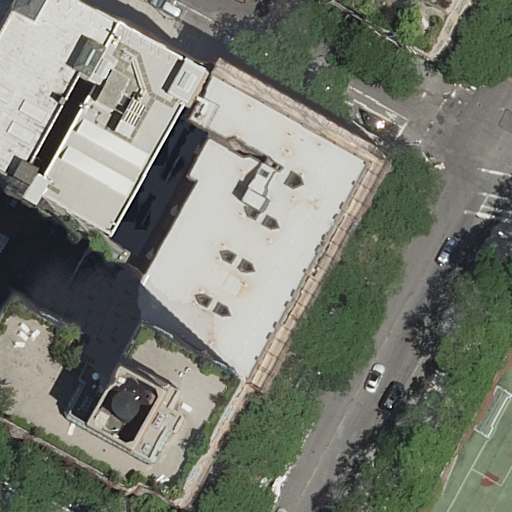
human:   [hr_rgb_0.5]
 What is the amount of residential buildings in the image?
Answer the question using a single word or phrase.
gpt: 6

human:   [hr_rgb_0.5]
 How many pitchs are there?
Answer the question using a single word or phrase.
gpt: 1

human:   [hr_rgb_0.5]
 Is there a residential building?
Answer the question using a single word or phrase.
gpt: yes

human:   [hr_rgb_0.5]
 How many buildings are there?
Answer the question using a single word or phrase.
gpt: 6

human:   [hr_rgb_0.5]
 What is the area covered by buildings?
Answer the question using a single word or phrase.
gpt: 5186m2

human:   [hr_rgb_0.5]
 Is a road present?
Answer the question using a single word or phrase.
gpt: yes

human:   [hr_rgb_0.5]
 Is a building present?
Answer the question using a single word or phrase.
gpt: yes

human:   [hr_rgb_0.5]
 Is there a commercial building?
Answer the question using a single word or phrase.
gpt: no

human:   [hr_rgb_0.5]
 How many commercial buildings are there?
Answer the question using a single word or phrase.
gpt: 0

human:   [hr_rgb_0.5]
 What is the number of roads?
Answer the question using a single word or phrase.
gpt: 11

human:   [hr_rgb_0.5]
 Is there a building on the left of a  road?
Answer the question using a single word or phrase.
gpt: yes

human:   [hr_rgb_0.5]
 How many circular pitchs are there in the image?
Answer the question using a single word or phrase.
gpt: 0

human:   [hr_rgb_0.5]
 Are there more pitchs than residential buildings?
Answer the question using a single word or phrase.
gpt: no

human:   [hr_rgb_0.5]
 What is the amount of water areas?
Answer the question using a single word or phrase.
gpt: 0

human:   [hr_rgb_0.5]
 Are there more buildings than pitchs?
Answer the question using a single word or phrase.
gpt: yes

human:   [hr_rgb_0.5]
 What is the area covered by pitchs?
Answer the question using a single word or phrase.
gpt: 5927m2

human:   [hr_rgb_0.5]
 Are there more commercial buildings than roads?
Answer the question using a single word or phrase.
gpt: no

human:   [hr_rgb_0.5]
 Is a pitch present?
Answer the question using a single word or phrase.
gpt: yes

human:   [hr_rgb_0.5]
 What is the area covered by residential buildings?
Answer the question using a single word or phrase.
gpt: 5186m2

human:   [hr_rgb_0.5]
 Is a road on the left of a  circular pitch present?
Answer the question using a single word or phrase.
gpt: no

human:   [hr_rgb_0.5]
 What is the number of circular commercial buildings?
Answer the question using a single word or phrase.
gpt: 0

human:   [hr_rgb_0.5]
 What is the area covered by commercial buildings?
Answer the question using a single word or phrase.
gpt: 0m2

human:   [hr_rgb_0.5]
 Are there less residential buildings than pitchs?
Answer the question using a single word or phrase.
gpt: no

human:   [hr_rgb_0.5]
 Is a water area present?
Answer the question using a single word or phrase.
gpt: no

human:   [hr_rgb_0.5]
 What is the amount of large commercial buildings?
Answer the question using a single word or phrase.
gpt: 0

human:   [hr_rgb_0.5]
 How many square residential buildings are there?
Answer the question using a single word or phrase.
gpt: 0

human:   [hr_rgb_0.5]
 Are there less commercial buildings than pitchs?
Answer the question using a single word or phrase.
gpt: yes

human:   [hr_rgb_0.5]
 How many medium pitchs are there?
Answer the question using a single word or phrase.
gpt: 0

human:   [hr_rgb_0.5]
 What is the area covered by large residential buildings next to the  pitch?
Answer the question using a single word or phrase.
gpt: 5122m2

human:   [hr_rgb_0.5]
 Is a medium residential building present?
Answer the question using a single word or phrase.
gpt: no

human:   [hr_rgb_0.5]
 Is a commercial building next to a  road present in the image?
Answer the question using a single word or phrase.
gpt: no

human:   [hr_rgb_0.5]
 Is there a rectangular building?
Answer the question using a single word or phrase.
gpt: yes

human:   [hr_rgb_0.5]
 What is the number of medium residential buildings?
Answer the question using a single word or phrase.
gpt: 0

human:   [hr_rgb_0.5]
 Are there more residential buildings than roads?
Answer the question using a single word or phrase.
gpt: no

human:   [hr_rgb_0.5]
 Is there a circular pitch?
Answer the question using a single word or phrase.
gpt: no

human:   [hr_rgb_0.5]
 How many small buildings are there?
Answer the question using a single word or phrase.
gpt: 2

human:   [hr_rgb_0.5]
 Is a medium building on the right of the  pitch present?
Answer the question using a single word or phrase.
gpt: no

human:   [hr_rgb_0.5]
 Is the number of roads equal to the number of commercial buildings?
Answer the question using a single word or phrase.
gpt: no

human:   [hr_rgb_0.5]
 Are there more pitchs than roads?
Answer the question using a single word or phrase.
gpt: no

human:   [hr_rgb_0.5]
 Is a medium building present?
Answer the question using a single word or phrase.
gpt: no

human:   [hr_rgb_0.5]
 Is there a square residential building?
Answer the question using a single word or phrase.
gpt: no

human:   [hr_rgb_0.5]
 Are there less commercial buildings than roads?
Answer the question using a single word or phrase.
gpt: yes

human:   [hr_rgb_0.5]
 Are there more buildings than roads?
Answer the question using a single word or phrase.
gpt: no

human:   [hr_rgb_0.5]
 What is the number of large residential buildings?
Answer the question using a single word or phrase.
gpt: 4

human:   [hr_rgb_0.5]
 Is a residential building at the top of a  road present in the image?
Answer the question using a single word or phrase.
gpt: yes

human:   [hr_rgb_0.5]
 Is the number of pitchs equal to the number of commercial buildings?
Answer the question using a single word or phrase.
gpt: no

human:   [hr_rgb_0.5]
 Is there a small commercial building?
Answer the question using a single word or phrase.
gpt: no

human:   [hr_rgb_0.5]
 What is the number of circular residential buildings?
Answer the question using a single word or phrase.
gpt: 0

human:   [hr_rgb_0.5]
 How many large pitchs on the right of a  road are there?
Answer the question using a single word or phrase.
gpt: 1

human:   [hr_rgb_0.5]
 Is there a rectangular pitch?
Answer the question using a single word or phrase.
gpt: yes

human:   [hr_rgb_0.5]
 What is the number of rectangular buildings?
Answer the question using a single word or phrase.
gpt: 2

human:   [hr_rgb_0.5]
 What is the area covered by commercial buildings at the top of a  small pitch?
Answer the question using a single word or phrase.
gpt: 0m2

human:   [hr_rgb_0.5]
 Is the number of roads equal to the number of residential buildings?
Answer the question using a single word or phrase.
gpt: no

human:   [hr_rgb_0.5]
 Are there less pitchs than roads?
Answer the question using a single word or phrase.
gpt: yes

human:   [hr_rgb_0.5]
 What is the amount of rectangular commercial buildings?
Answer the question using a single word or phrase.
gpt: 0

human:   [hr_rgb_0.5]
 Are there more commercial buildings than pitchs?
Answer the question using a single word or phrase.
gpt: no

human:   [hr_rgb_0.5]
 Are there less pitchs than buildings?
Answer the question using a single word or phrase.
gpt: yes

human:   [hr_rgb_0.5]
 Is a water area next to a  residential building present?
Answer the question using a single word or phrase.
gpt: no

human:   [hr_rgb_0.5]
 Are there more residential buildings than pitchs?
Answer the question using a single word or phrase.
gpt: yes

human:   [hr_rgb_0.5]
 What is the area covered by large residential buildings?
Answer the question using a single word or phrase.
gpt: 5122m2

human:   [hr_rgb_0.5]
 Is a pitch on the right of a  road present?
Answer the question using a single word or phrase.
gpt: yes

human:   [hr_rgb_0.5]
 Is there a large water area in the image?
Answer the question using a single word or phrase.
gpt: no

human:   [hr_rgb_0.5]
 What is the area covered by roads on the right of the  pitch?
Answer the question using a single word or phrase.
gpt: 0m2

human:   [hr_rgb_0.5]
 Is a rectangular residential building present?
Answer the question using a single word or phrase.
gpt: yes